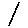
Label: line